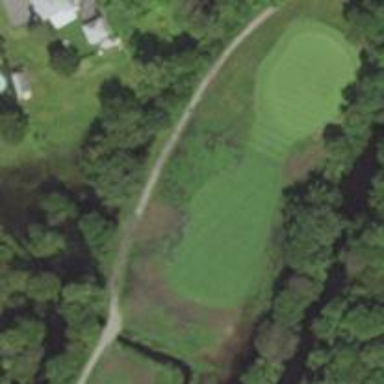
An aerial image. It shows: Golf fairway surrounded by grass.